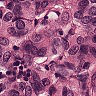
Metastatic tissue present: yes